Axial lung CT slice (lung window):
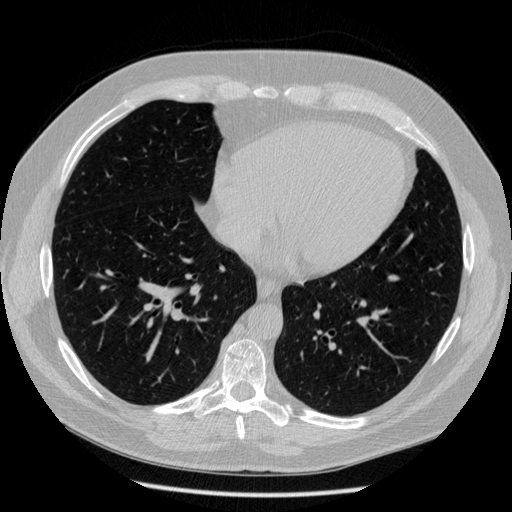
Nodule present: no